Interaction volume radius: 10 \u00c5
Interaction volume height: 45 \u00c5
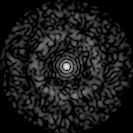
Disorder parameter: 0.8343